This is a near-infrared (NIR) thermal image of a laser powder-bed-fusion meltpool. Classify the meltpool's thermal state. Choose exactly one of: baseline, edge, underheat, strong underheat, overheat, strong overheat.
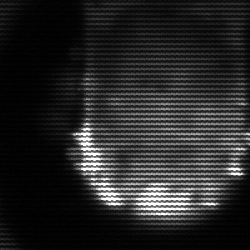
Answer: baseline